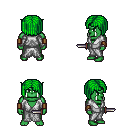
a pixel art fantasy rpg character, male body template, orc, green skin, white robe, metal pants, green pageboy hairstyle, leather bracers, dagger, four views (front, back, left, right), 2x2 character sprite sheet, small pixel art, hard edges, no anti-aliasing